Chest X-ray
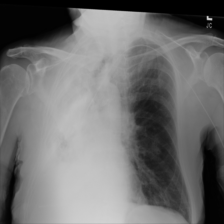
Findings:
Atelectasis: negative
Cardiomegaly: negative
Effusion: negative
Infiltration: negative
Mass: negative
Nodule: negative
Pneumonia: negative
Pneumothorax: negative
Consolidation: negative
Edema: negative
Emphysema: negative
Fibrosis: negative
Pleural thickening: negative
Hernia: negative